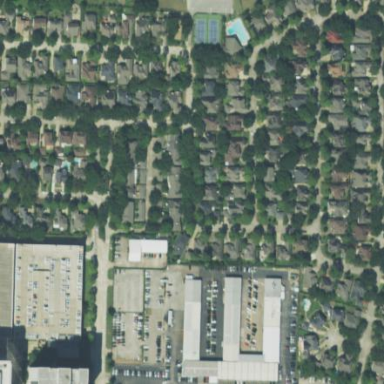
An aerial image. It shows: Residential area composed of single-family homes.